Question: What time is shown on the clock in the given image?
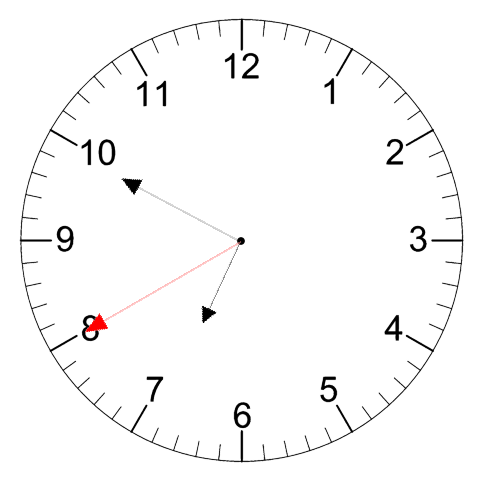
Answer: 06:49:40